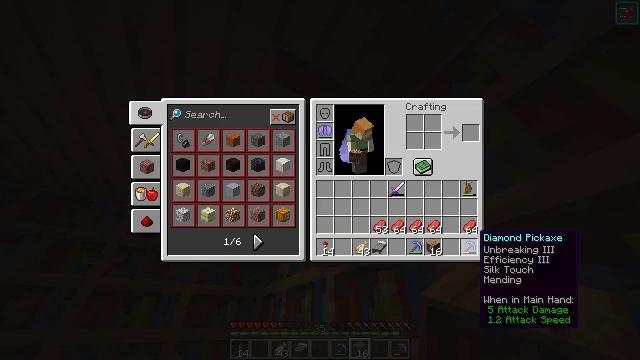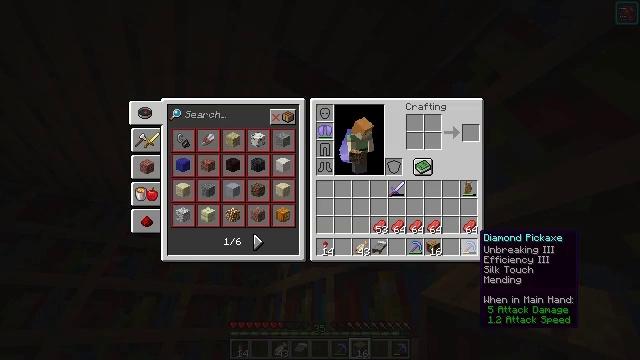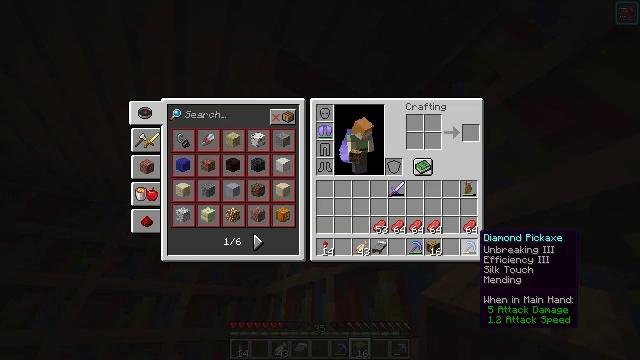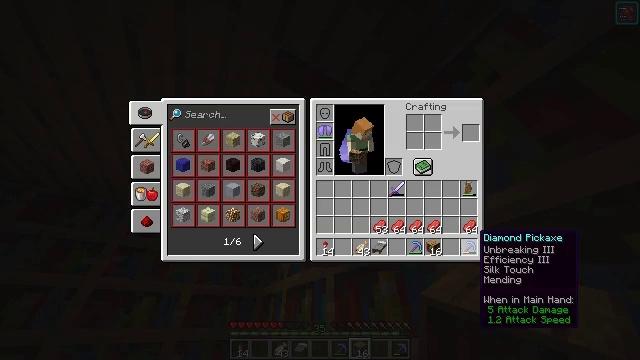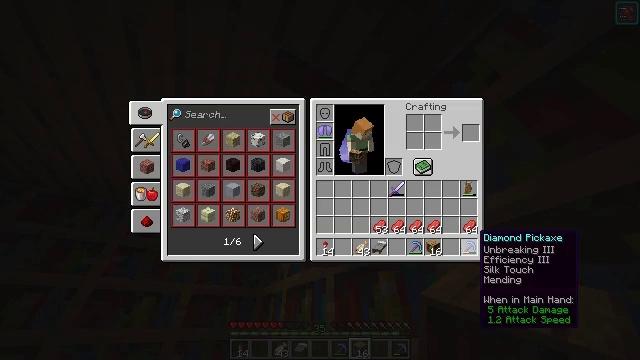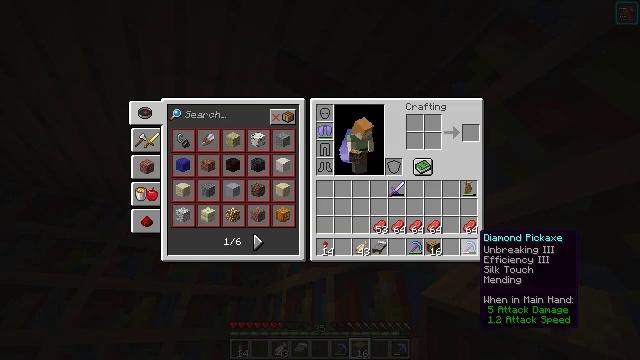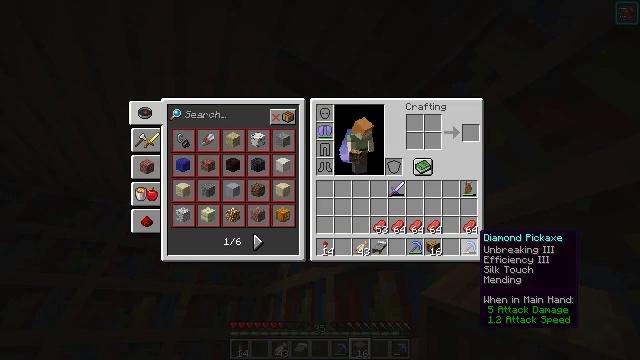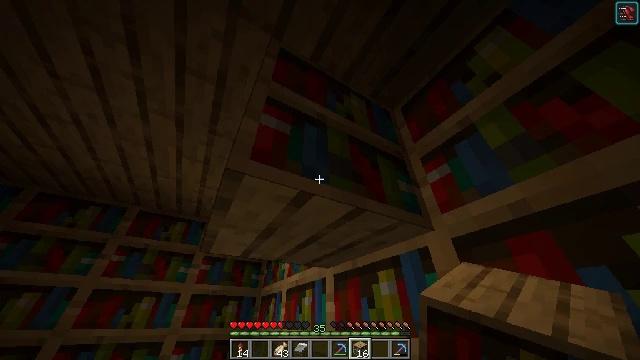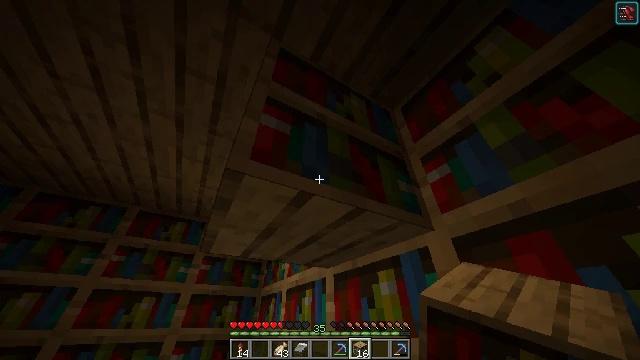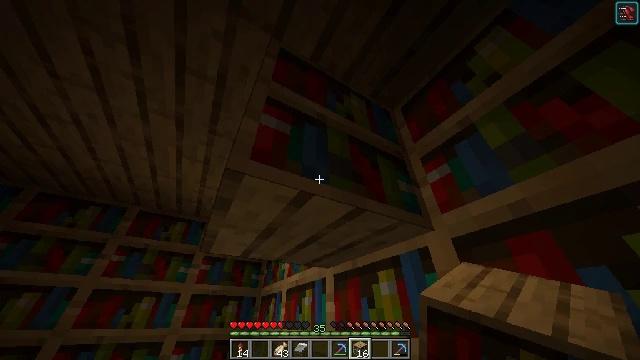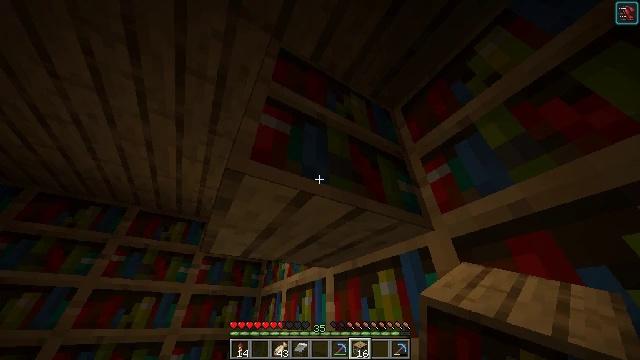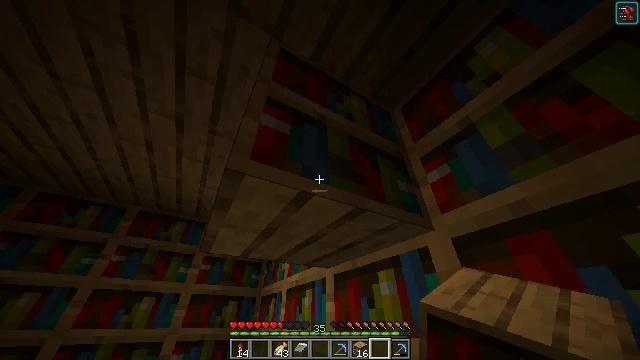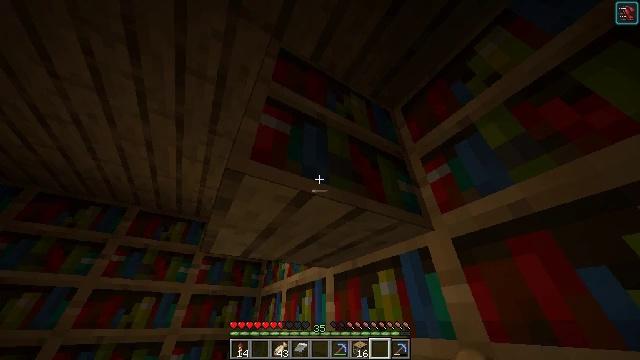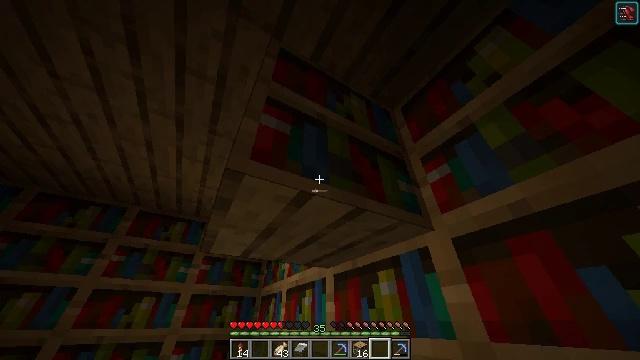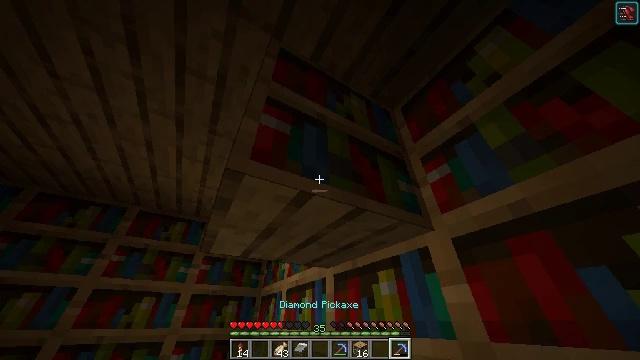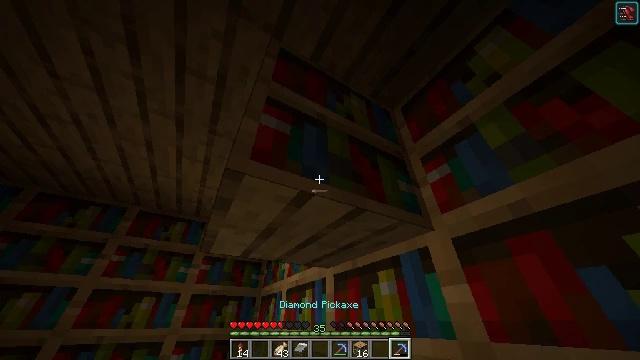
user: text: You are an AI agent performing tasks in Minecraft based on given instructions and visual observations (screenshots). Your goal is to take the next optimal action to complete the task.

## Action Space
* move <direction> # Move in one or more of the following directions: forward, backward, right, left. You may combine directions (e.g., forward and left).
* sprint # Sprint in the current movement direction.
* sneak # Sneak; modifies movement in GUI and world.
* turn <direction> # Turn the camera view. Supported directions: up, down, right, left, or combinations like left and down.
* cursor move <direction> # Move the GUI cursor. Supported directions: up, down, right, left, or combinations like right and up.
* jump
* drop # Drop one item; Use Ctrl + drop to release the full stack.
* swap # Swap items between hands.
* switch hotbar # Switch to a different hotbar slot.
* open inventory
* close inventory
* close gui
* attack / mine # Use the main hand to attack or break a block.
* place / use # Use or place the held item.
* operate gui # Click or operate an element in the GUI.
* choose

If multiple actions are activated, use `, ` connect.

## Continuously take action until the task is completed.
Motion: motion action
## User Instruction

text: Break the bookshelf for books.
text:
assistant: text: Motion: no_op
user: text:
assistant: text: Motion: no_op
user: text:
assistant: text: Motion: no_op
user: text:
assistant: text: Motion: no_op
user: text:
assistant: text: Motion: no_op
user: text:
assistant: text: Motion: no_op
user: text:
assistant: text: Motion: close inventory
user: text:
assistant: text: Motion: close inventory
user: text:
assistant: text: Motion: no_op
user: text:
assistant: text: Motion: no_op
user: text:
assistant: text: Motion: no_op
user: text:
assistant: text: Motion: no_op
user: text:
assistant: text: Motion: no_op
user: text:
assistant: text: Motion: no_op
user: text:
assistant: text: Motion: no_op
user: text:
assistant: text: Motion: no_op
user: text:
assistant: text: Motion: no_op
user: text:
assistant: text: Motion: no_op
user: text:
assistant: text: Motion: move forward, turn left and up
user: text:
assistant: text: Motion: move forward, turn left and up
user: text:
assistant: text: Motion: turn left and up
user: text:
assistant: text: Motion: turn left and up
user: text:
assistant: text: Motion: turn left and up, attack / mine
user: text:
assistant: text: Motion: attack / mine
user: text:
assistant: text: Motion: attack / mine
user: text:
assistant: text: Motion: turn left and up, attack / mine
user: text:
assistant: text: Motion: turn left and up, attack / mine
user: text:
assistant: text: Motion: turn left and up, attack / mine
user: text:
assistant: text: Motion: turn left and up, attack / mine
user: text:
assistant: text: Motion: attack / mine